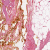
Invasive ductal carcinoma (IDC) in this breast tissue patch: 0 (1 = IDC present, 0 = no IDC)